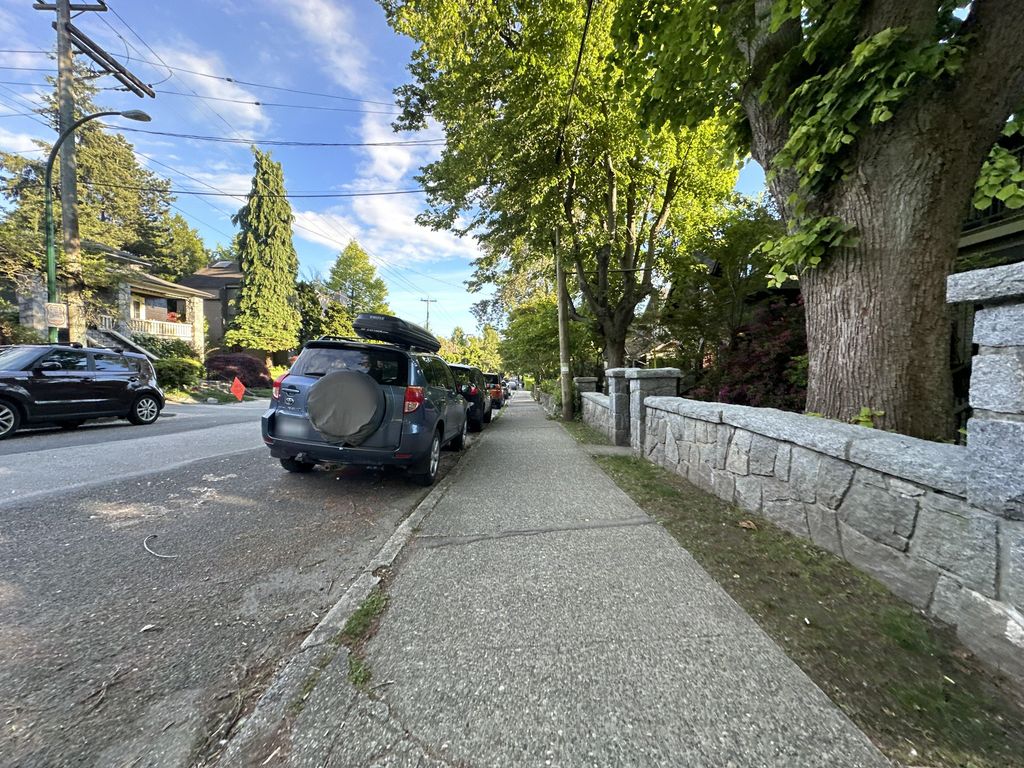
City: vancouver